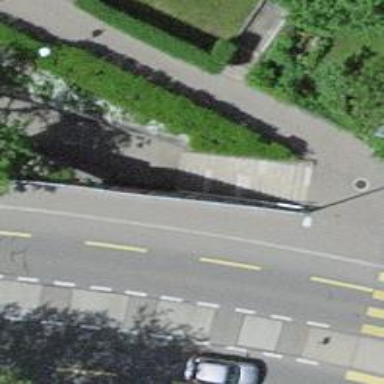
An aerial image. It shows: Footway with asphalt surface passing through tunnel.